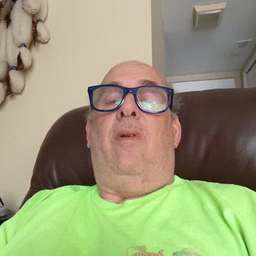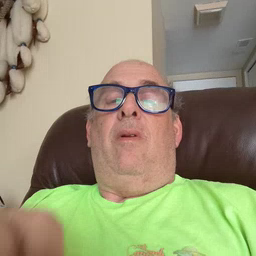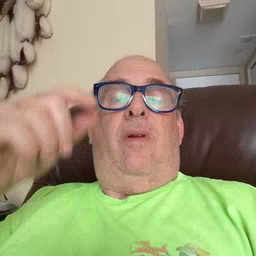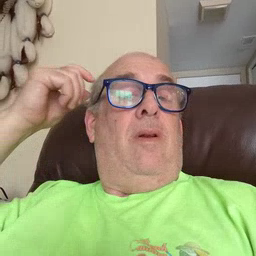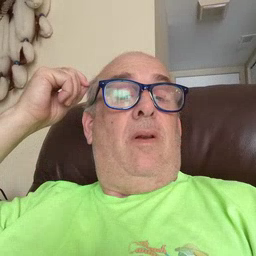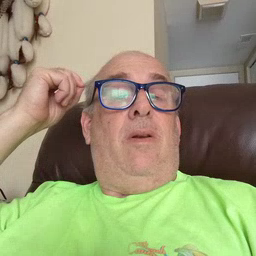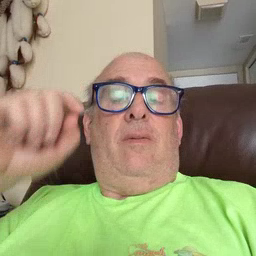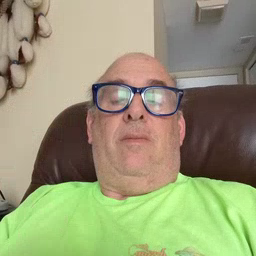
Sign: hair